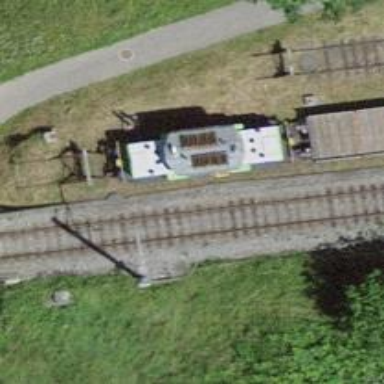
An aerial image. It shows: Railway switch.